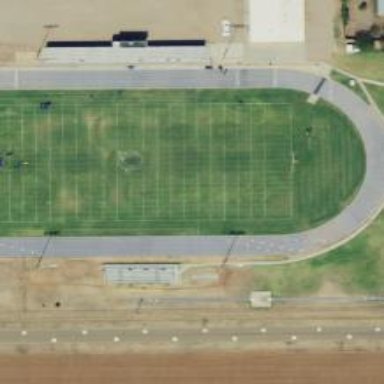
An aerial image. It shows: American football pitch for leisure and sport activities.